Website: lowes
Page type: customer-info-address
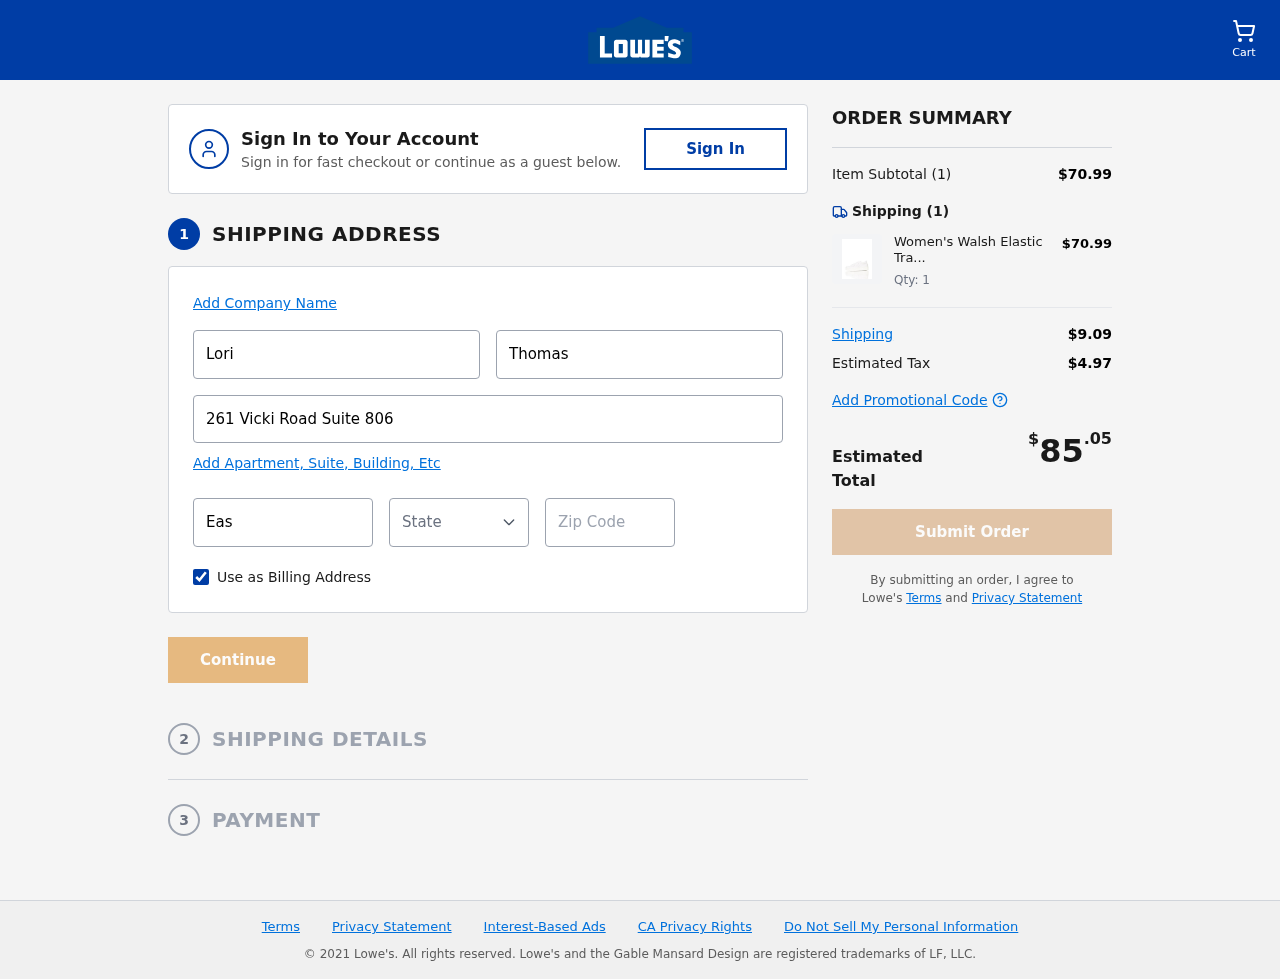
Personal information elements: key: PII_CITY
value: East Michael
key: PII_FIRSTNAME
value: Lori
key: PII_LASTNAME
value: Thomas
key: PII_POSTCODE
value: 07793
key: PII_STATE_ABBR
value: TX
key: PII_STREET
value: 261 Vicki Road Suite 806
Product elements: key: PRODUCT1_NAME
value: Women's Walsh Elastic Trainer White (White) 8 UK (41 EU)
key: PRODUCT1_PRICE
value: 70.99
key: PRODUCT1_QUANTITY
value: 1
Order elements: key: ORDER_NUM_ITEMS
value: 1
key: ORDER_SUBTOTAL
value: $70.99
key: ORDER_NUM_ITEMS2
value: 1
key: ORDER_SHIPPING_COST
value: $9.09
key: ORDER_TAX
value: $4.97
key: ORDER_TOTAL
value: $85.05